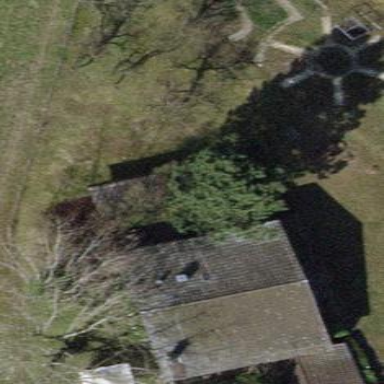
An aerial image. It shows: Detached building with gabled tile roof.